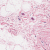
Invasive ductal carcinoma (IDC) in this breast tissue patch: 0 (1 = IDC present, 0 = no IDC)